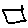
Label: square